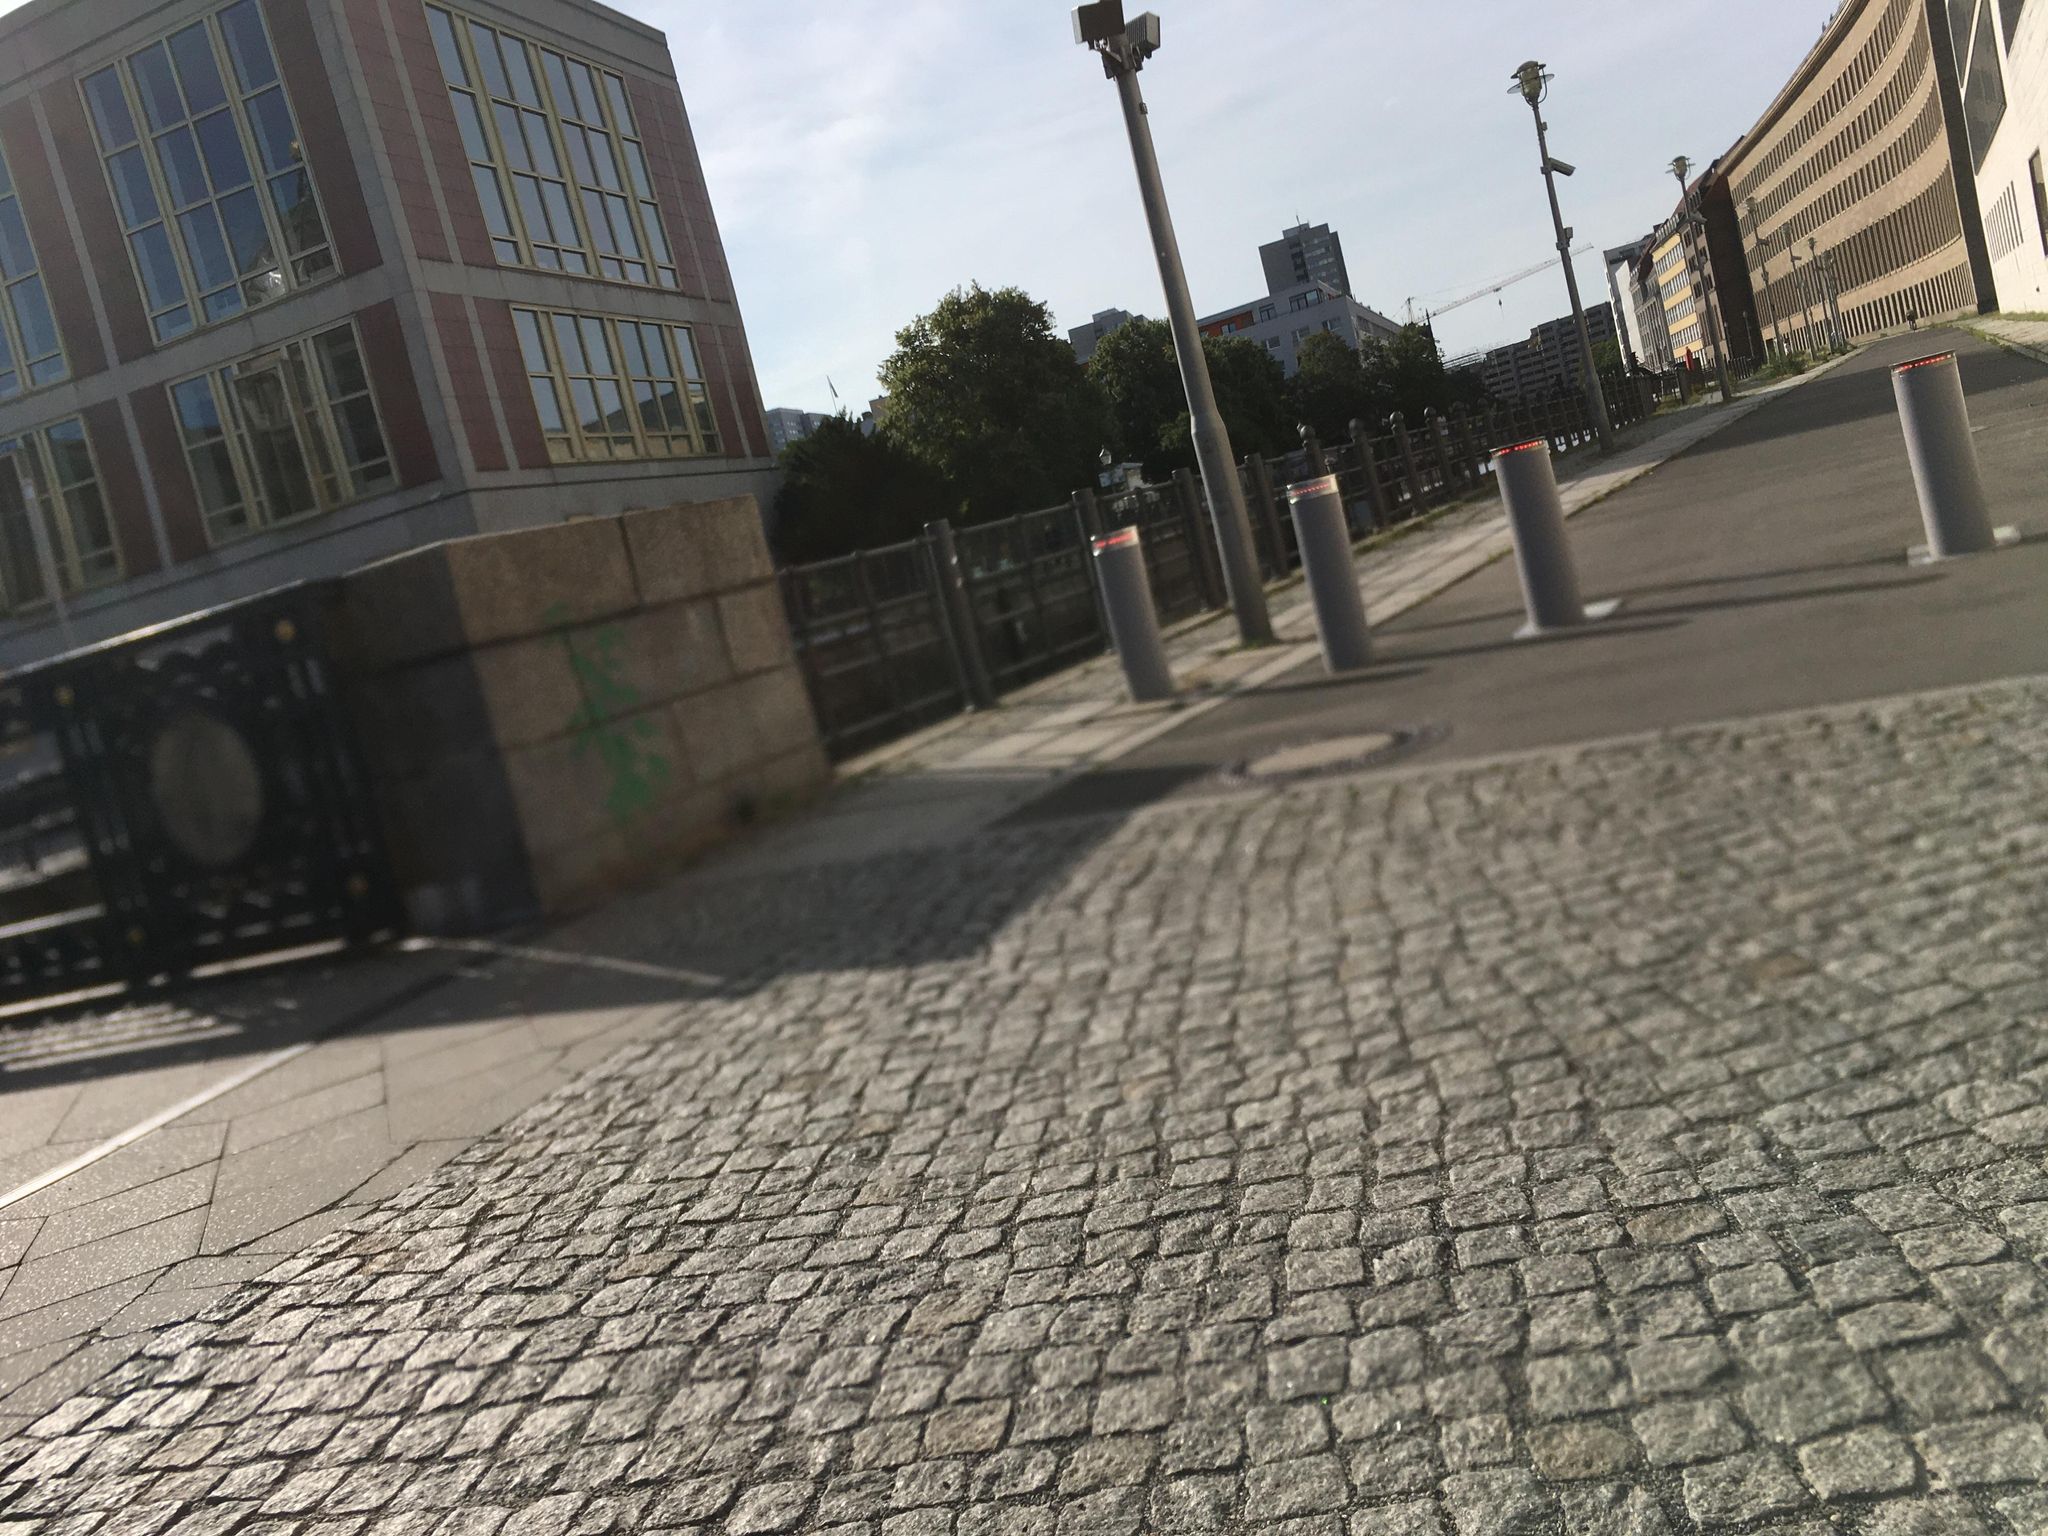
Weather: clear
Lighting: day
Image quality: good
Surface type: walking surface
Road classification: tertiary
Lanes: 2
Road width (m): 4
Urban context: urban centre
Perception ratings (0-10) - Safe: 4.15, Lively: 7.2, Beautiful: 5.35, Boring: 6.19, Depressing: 2.93, Wealthy: 7.47